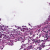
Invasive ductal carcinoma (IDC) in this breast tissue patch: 0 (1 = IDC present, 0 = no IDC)